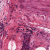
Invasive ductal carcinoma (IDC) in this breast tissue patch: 0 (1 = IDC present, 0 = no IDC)